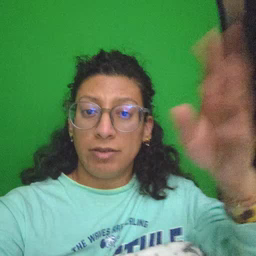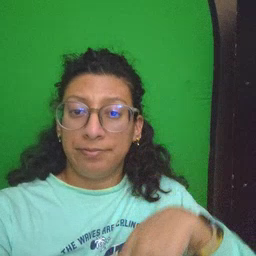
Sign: drink